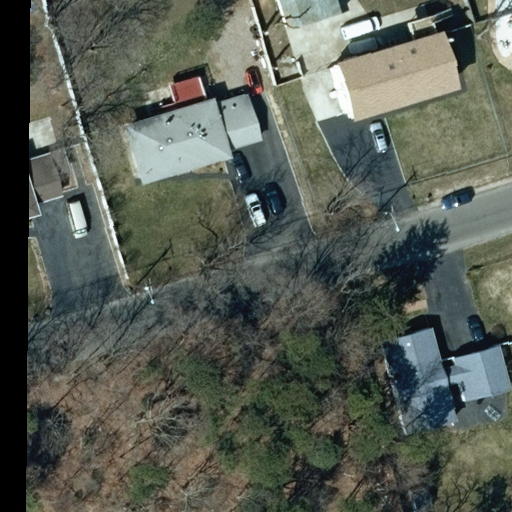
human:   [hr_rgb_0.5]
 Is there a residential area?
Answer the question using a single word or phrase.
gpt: yes

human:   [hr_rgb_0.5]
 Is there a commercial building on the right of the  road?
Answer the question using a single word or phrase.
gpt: no

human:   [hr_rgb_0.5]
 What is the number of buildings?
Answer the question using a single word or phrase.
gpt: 8

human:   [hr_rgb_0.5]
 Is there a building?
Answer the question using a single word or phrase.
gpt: yes

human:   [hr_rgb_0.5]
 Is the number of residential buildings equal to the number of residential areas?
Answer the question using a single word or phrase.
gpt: no

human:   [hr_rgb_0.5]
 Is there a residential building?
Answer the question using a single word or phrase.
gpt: yes

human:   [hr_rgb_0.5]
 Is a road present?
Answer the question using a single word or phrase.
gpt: yes

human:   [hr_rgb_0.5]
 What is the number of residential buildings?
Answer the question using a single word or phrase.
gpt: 6

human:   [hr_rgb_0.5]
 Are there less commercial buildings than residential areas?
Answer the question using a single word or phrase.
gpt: yes

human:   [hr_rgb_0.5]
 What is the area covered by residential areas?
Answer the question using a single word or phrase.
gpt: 10619m2

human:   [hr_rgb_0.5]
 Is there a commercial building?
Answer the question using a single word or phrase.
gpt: no

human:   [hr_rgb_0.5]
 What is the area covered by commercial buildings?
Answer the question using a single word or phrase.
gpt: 0m2

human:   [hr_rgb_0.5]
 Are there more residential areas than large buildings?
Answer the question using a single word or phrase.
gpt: yes

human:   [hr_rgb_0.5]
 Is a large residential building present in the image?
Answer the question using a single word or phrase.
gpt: no

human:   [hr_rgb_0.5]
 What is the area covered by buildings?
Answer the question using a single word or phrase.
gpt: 1365m2

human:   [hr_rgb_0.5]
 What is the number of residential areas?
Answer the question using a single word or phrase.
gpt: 1

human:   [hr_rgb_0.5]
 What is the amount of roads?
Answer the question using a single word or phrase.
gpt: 1

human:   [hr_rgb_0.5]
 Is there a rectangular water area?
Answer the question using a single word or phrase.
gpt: no

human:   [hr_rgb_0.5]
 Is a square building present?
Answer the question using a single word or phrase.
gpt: no

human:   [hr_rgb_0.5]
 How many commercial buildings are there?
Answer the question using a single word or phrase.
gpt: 0

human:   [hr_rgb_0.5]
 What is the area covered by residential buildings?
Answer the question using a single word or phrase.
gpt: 1332m2

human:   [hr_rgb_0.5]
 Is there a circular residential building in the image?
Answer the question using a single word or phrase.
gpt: no

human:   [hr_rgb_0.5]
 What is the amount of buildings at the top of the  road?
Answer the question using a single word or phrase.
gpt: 5

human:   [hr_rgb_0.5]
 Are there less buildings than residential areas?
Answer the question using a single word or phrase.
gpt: no

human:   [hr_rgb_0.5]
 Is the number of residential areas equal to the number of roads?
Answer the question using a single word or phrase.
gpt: yes

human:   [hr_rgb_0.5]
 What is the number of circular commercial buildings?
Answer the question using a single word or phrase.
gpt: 0

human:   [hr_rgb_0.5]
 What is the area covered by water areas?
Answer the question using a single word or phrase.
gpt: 0m2

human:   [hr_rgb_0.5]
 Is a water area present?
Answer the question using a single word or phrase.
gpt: no

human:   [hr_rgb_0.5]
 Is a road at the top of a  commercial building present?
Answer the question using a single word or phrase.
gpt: no

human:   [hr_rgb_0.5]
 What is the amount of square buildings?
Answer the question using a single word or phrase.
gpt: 0

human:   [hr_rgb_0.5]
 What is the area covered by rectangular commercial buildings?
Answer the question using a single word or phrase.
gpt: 0m2

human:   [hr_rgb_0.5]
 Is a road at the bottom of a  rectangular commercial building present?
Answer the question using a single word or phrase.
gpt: no

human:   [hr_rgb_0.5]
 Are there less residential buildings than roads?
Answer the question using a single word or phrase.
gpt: no

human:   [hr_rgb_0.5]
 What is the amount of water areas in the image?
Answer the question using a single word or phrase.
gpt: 0

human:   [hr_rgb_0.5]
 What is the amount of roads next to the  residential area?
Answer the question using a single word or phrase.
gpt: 1

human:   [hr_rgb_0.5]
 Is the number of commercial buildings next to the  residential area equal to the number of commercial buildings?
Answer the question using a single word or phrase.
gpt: yes

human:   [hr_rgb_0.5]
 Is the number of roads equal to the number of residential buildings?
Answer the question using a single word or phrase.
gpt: no

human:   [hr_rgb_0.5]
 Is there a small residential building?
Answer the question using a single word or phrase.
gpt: yes

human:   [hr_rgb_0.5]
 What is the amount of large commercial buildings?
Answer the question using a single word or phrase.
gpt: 0

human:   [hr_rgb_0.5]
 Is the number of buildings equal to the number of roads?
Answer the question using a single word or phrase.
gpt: no

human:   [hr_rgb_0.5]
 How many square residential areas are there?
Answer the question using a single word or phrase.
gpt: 0

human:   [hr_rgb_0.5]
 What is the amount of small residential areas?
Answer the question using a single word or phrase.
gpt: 0

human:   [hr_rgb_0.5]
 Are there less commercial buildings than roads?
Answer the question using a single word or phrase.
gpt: yes

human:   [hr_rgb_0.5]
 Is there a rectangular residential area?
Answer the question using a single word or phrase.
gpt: yes

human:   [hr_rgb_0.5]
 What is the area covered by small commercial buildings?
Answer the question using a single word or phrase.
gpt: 0m2

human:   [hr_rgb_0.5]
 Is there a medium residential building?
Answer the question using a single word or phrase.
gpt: yes

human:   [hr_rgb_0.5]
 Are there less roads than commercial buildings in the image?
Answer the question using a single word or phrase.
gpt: no

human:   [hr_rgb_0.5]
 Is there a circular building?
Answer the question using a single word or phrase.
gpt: no

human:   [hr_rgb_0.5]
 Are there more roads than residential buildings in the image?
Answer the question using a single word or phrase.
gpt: no

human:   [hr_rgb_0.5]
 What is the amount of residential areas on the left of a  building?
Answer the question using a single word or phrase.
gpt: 0

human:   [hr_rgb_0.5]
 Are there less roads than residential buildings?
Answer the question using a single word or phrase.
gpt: yes

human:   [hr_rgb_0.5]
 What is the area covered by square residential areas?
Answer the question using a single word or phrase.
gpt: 0m2

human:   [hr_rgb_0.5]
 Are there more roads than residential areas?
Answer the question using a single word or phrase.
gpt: no

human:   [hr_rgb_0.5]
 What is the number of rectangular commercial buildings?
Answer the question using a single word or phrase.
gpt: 0

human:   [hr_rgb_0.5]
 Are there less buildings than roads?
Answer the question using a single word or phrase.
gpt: no

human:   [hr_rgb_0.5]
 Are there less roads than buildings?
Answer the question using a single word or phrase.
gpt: yes

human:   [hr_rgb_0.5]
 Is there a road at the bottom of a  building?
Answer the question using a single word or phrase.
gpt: yes

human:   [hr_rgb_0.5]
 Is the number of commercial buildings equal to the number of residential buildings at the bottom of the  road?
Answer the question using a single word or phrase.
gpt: no

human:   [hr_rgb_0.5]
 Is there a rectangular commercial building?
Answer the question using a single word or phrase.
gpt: no

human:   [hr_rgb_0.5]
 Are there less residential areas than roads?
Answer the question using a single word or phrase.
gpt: no

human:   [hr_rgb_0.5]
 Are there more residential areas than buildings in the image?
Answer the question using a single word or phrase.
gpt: no

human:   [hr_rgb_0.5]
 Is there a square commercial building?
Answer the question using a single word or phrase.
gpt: no

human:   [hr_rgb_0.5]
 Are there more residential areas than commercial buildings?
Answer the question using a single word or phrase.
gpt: yes

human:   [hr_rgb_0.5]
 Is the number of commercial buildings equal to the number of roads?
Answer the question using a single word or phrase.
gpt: no